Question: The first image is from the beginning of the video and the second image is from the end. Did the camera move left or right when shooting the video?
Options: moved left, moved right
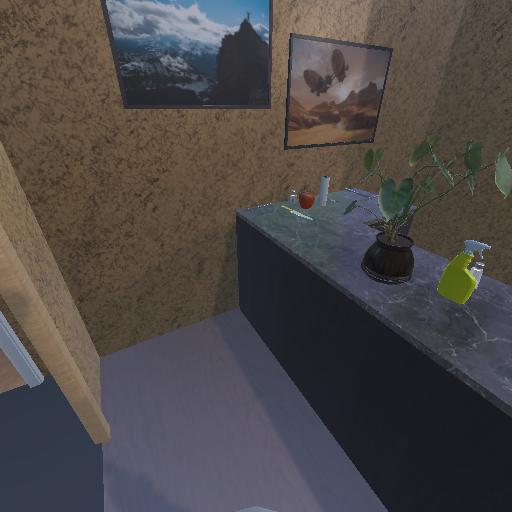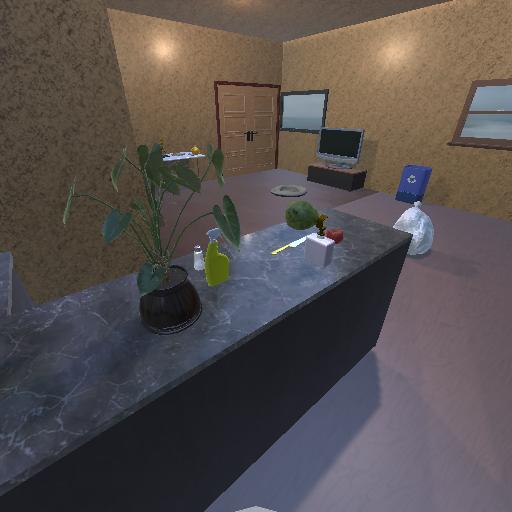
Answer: moved left